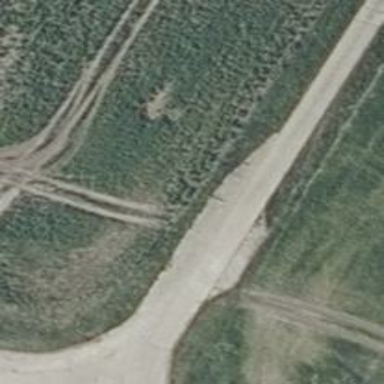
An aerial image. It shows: Passing place on the road for vehicles traveling in both directions.